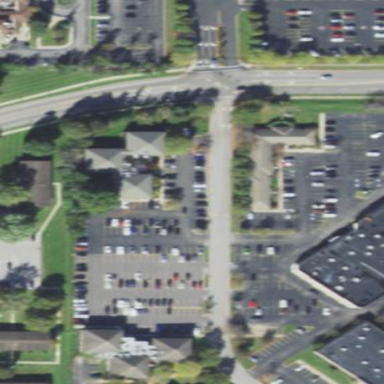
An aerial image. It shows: Parking area with surface.